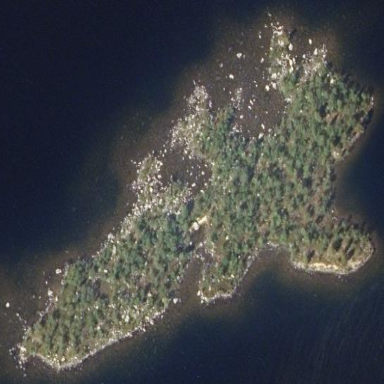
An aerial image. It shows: Islet.